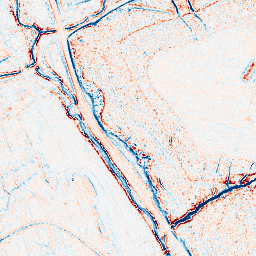
Category: edge_preserving
Decomposition family: anisotropic_diffusion
Decomposition parameters: iterations: 20
kappa: 100
gamma: 0.05
Upsampling method: quartic
Upsampling parameters: scale: 4
Upsampling scale: 4